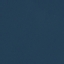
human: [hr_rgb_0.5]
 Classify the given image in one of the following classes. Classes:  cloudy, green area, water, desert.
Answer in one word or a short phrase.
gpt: water